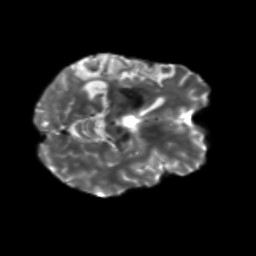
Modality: T2w
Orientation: axial
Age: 54
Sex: female
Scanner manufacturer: siemens
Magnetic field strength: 3 T
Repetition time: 5.25 s
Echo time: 0.08 s